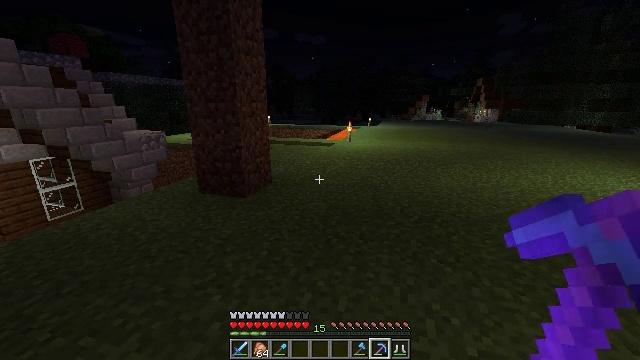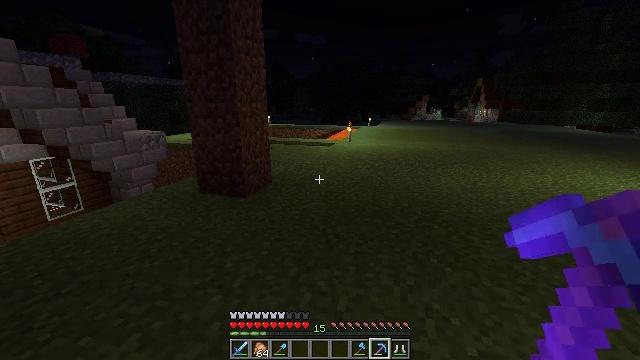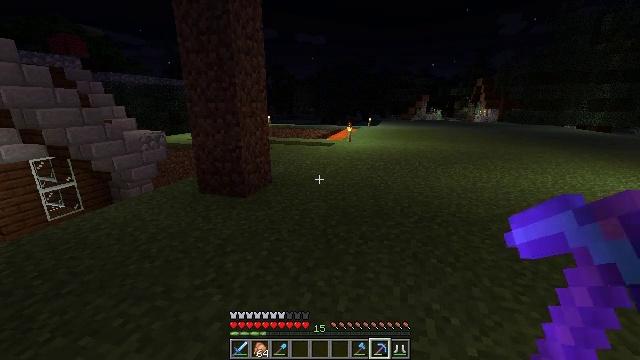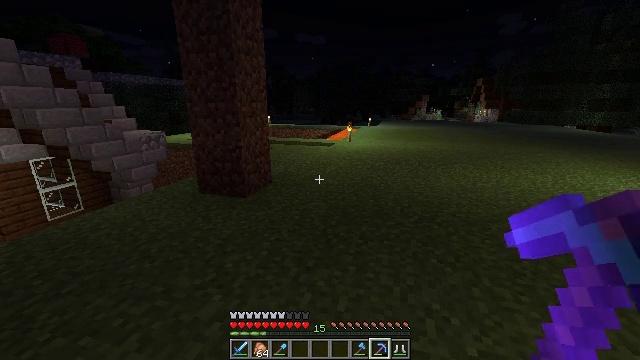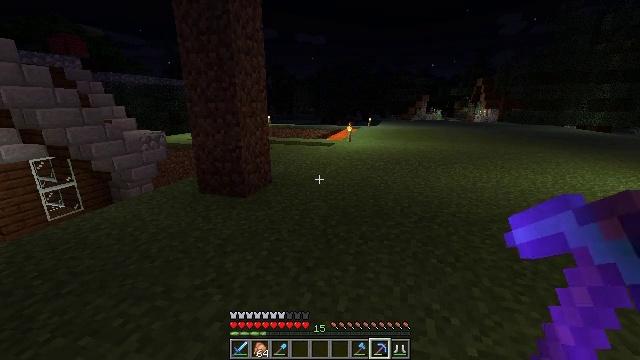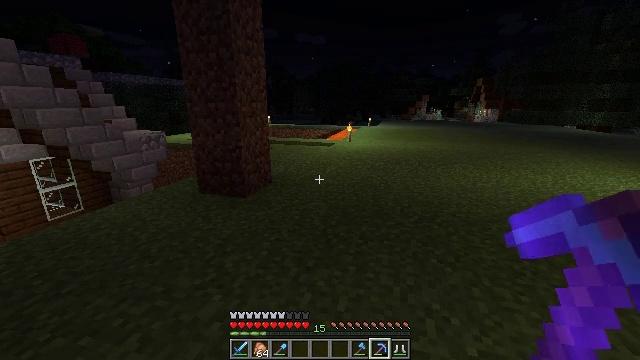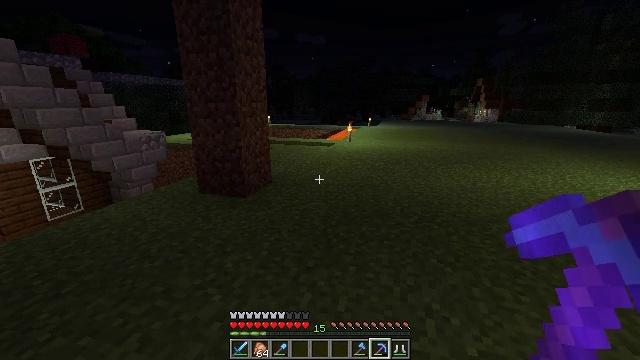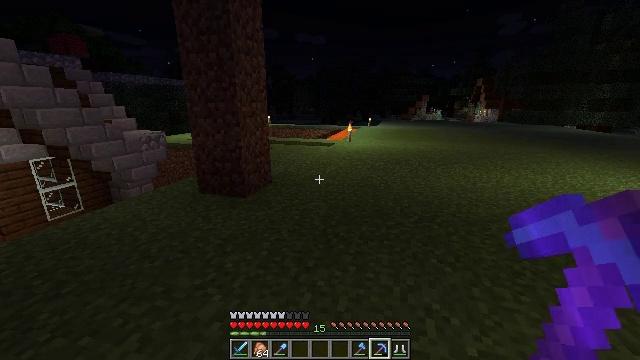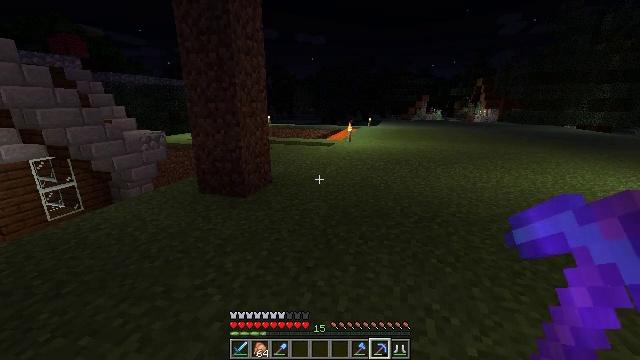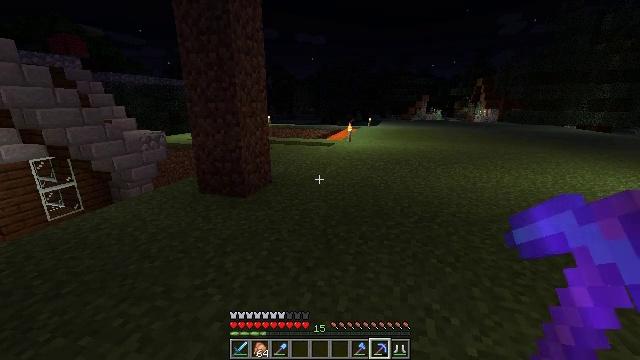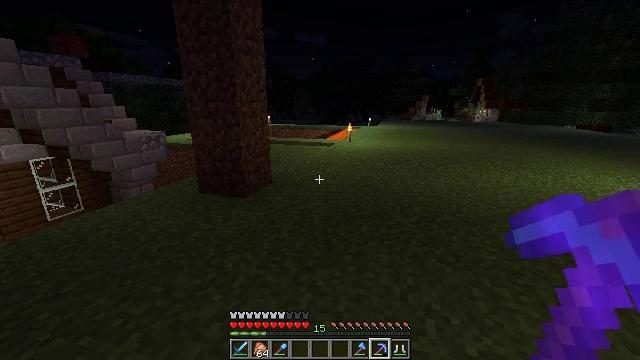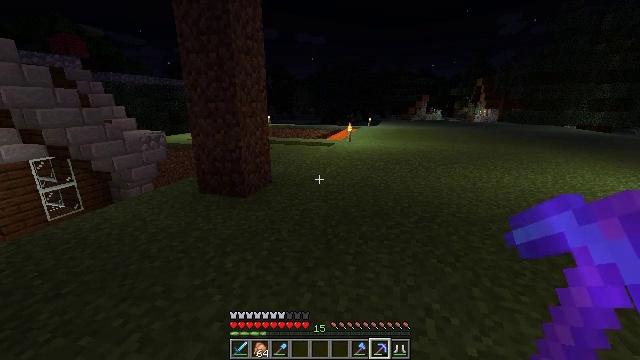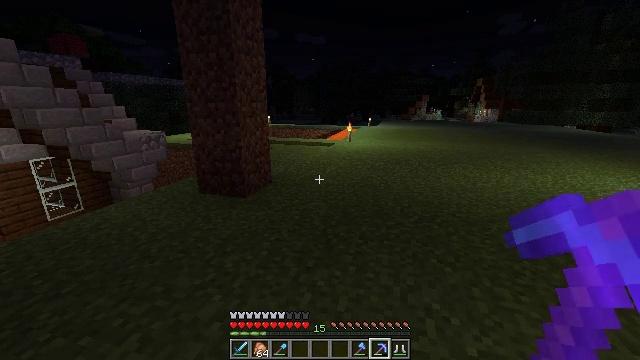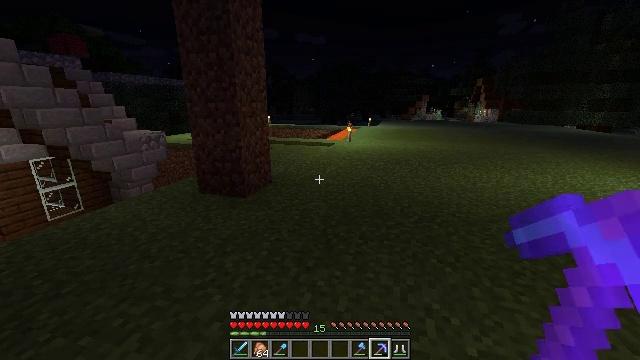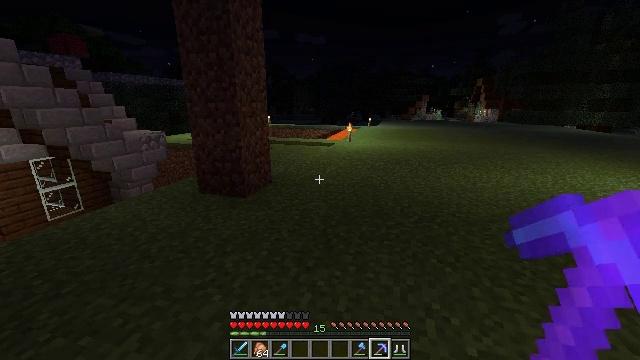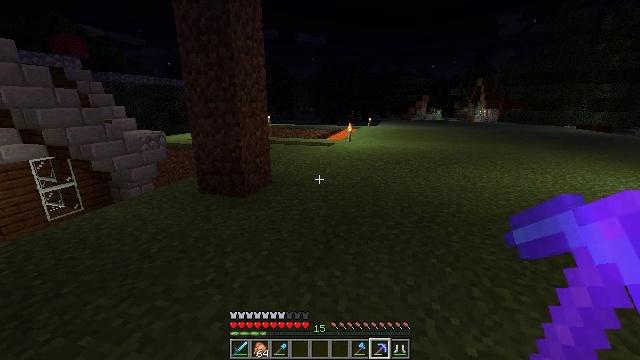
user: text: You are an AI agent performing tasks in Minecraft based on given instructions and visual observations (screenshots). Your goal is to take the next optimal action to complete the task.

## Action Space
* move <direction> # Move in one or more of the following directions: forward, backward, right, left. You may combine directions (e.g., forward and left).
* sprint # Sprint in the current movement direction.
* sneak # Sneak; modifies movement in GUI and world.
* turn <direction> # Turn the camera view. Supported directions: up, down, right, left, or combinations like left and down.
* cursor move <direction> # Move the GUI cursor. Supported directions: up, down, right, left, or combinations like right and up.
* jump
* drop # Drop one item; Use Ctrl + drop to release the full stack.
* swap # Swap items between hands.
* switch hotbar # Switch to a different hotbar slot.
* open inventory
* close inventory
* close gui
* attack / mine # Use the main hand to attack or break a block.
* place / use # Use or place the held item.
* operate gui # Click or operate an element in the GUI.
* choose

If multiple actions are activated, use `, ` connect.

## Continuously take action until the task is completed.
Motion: motion action
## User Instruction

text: Punch the spruce leaves to get saplings.
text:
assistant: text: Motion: no_op
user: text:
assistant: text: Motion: no_op
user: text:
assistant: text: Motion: no_op
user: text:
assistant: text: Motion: no_op
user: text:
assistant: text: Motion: no_op
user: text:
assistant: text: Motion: no_op
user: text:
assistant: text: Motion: no_op
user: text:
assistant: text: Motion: no_op
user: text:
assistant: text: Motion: no_op
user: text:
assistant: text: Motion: no_op
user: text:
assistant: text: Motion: no_op
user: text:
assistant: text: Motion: no_op
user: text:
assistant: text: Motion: no_op
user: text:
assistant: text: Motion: no_op
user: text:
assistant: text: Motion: no_op
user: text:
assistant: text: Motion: no_op
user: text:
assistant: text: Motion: no_op
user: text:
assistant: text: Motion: no_op
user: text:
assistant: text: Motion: no_op
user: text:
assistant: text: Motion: no_op
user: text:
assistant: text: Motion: no_op
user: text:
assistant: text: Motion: no_op
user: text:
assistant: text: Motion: no_op
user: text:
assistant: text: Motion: no_op
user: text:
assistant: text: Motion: no_op
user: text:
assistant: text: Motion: no_op
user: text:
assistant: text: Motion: no_op
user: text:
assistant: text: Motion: no_op
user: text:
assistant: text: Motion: no_op
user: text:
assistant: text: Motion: no_op